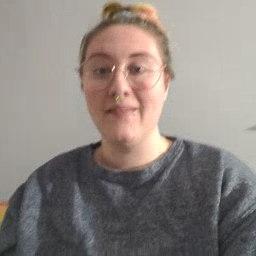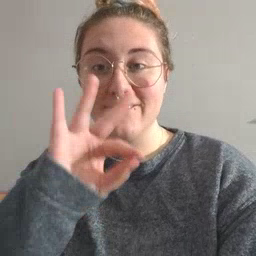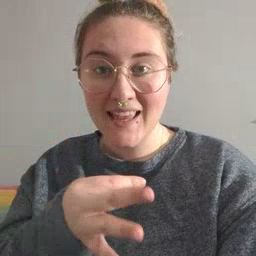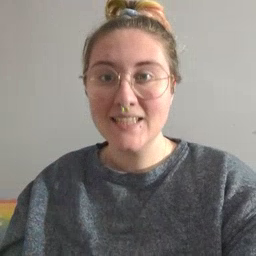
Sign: feet